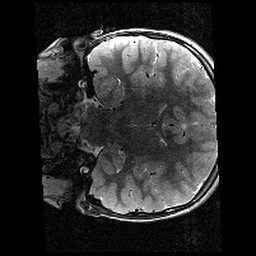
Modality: T2w
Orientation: coronal
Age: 9
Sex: female
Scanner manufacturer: siemens
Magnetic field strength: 3 T
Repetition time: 9.23 s
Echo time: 0.067 s